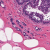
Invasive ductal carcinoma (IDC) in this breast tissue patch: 0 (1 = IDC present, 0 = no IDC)